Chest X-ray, PA view. Patient: 73 years old, sex M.
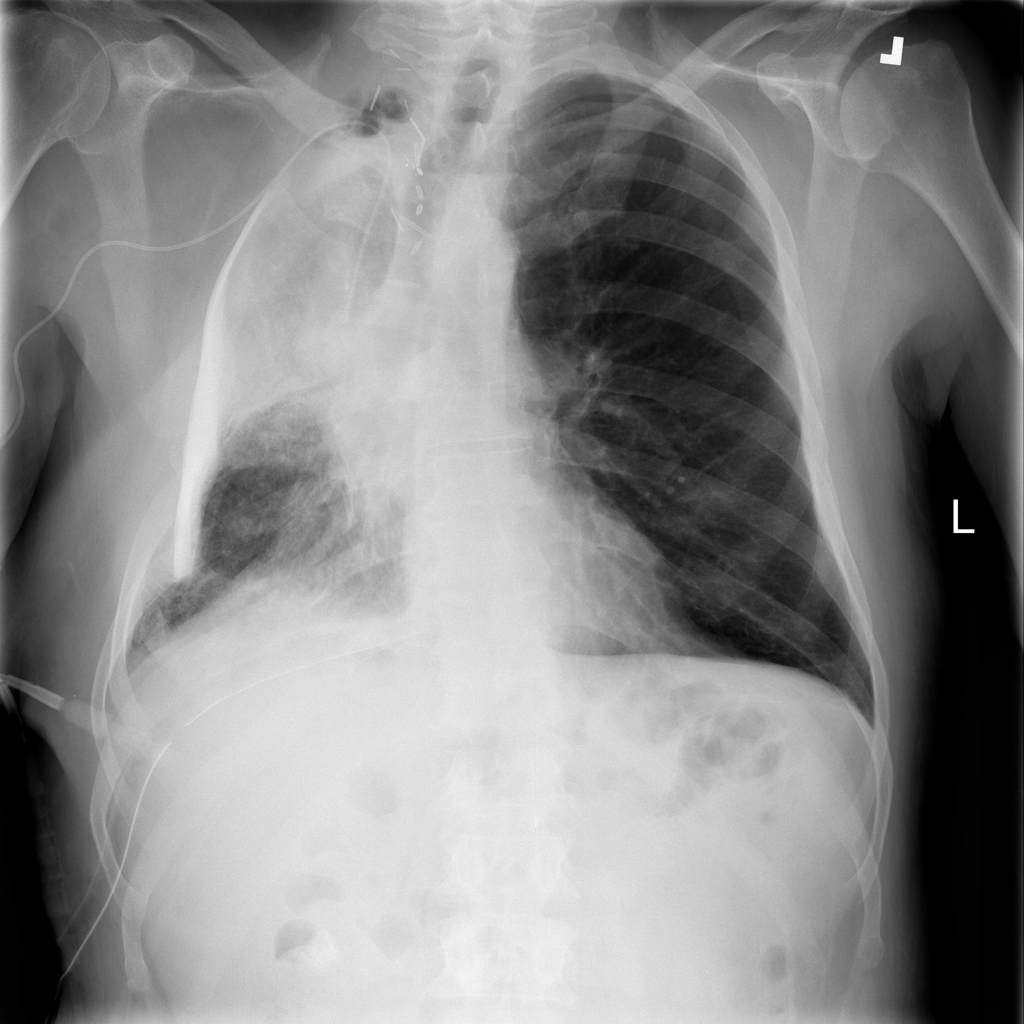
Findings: No Finding